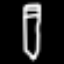
Label: pencil